Question: I was wondering if there is an "easy" way to draw text in a shape or a view or a path so that the characters wrap if the text line is too long (even with fonts with different sizes).
Below just an picture to describe the idea...
How can i check that a particular character size goes beyond the shape border and therefore the characters should be wrapped?
Any help on this...highly appreciated... :-)
Thank you in advance.

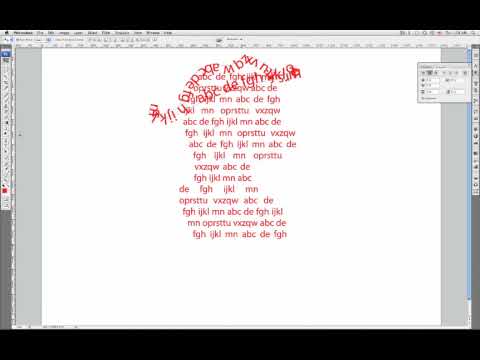
Answer: There's no direct way to do this on iOS. (At least Apple doesn't provide a way).
You will have to do it yourself - create a 'CGPathRef' of your shape. Then use 'CGPathGetPathBoundingBox' and 'CGPathContainsPoint' to determine where to wrap your text. You can find out the size required for a string using '-[NSString sizeWithFont:minFontSize:actualFontSize:forWidth:lineBreakMode:]'.